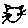
Label: cat